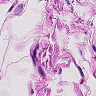
Metastatic tissue present: no